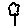
Label: flower